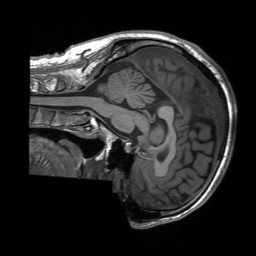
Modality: T1w
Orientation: sagittal
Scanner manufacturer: siemens
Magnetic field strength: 3 T
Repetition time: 2.3 s
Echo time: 0.00207 s